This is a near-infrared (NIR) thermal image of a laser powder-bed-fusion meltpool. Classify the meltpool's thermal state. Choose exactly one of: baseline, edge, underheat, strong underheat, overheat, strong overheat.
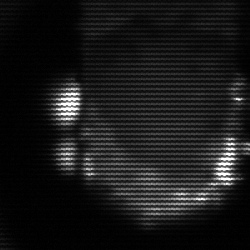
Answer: baseline